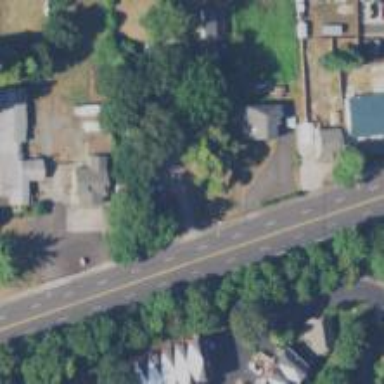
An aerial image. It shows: Secondary road with sidewalk on the left.